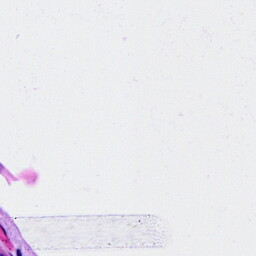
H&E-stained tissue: Ovarian